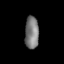
Tissue: lung
Cell type: Epithelial cells
Senescence score: 0.1746
Nuclear area (px): 440
Mean DAPI intensity: 122.018